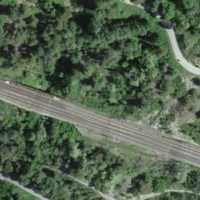
EUNIS habitat code: 44
Species observed at this site:
Amata phegea
Juniperus communis
Cephalanthera longifolia
Prunus mahaleb